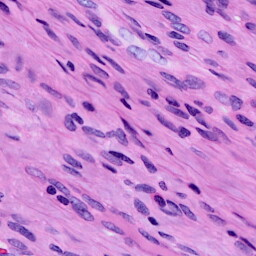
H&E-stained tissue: Cervix